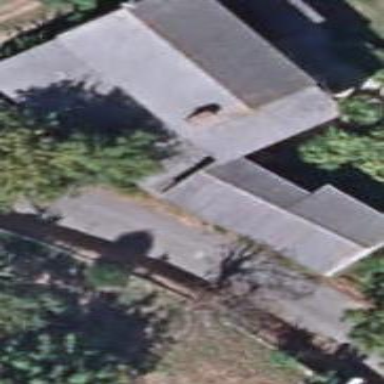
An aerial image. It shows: Simple house.